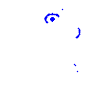
Particle: kaon